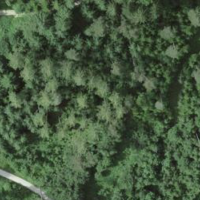
EUNIS habitat code: 44
Species observed at this site:
Filipendula ulmaria